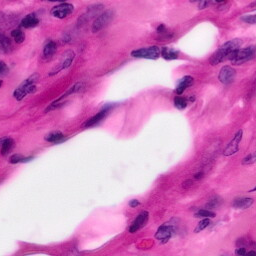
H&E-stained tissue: Pancreatic